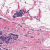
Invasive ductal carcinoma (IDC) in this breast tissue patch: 0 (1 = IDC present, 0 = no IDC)